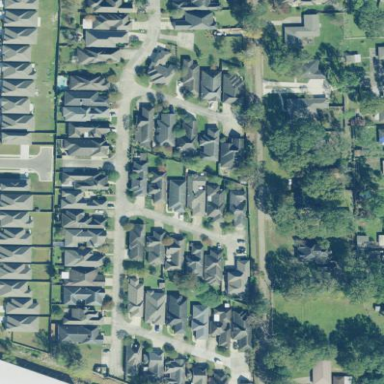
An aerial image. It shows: Single-family residential area.